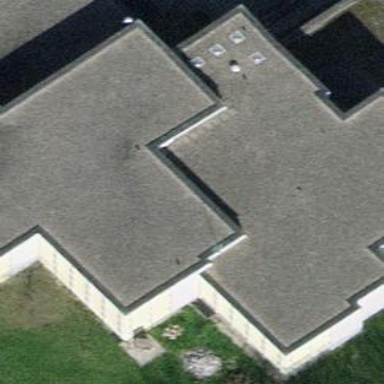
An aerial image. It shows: School building.